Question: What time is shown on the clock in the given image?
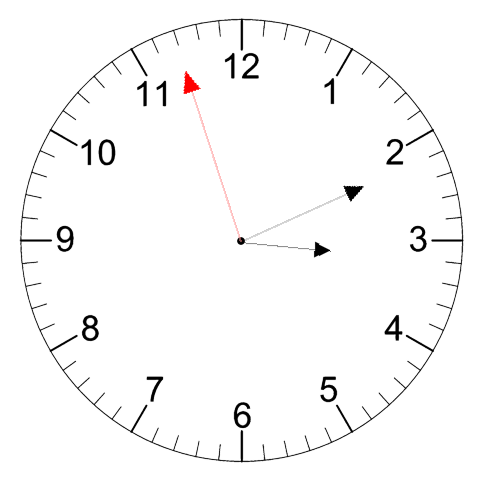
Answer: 03:10:57